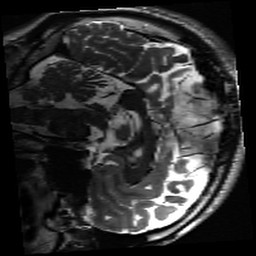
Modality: inplaneT2
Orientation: sagittal